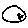
Label: moon